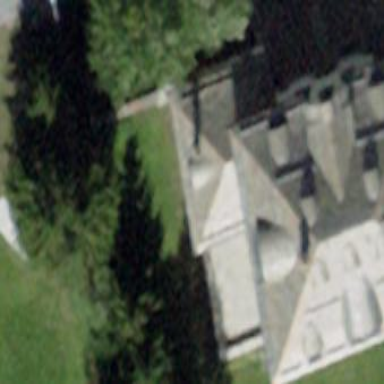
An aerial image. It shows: Building with side-hipped roof.